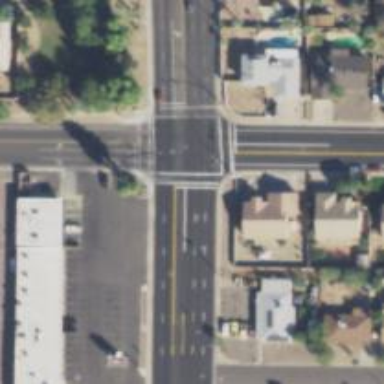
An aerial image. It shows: Solid stop line on the road marking.